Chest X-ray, AP view. Patient: 31 years old, sex F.
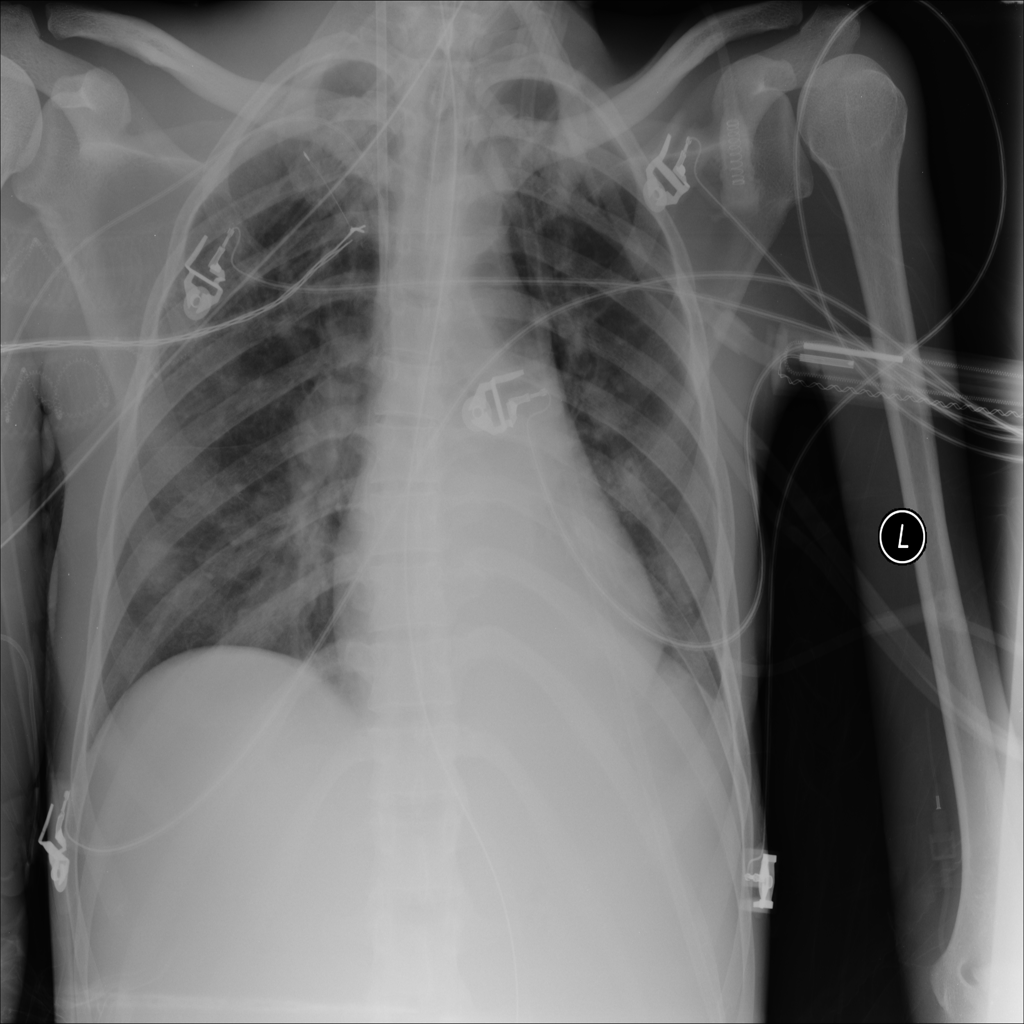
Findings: No Finding